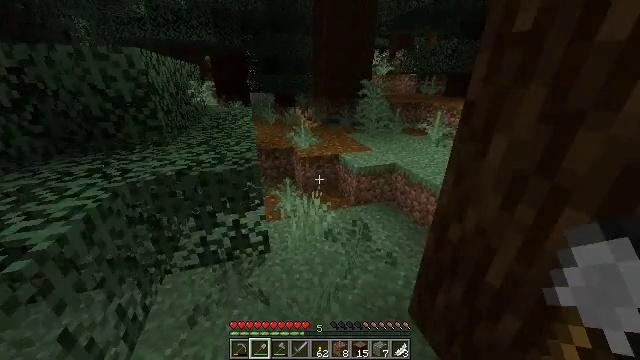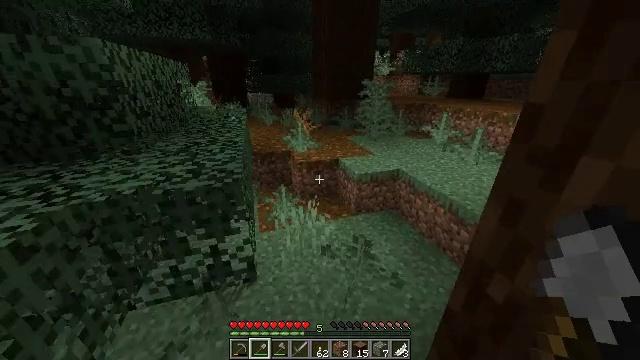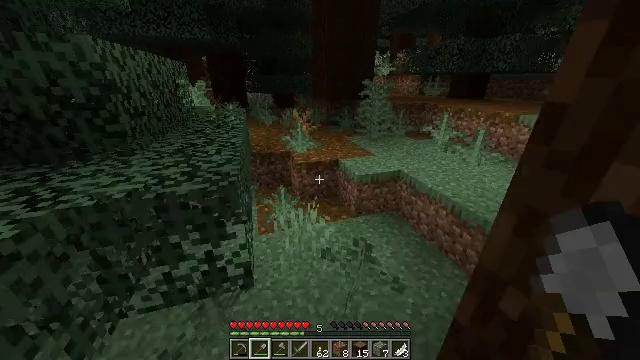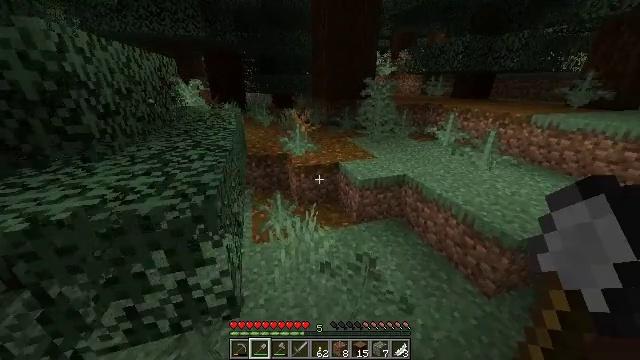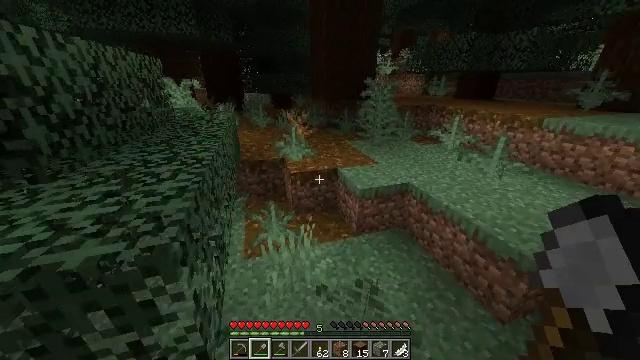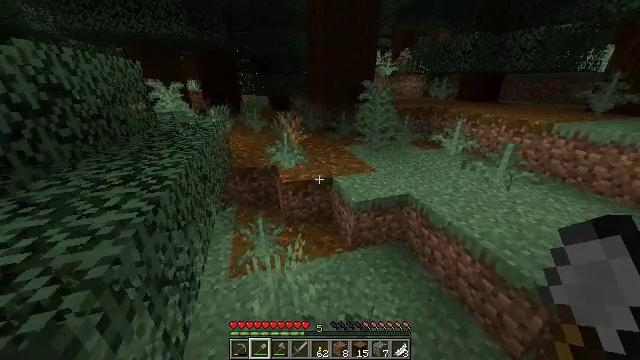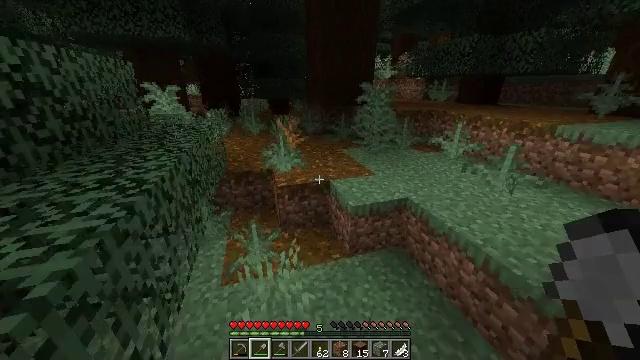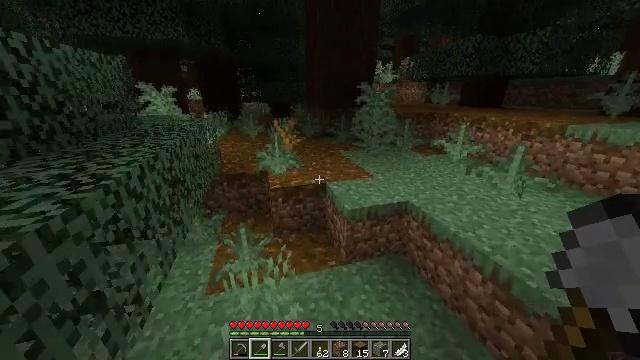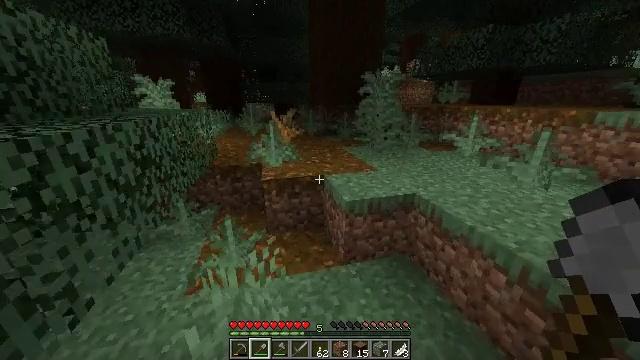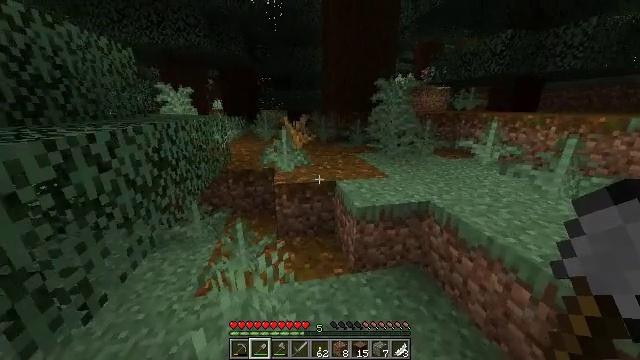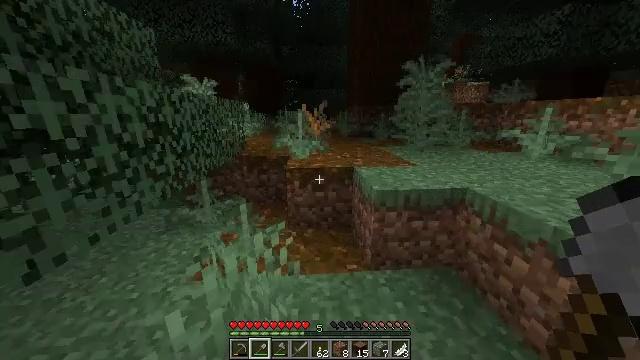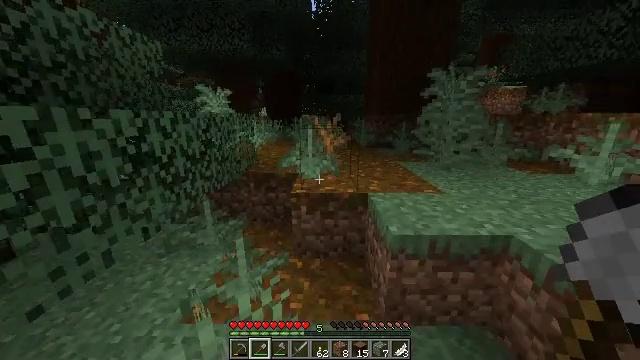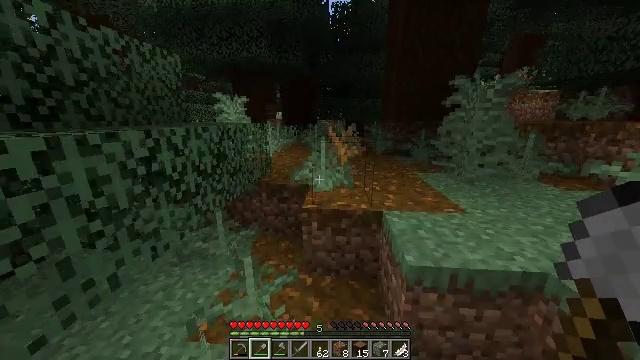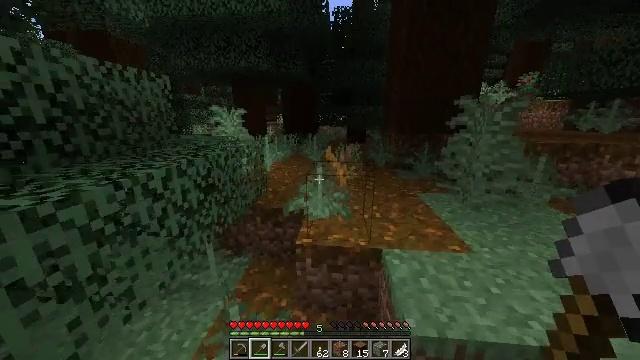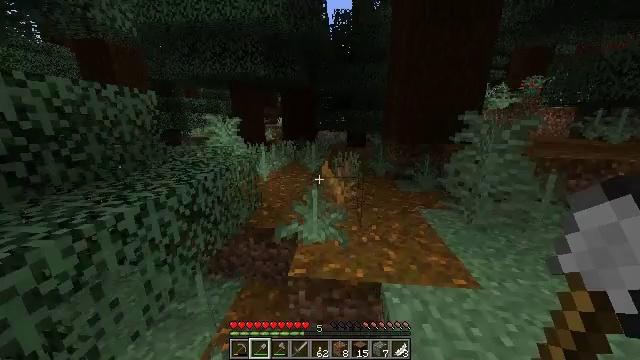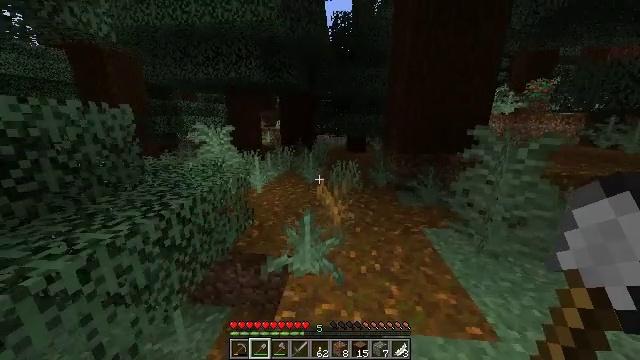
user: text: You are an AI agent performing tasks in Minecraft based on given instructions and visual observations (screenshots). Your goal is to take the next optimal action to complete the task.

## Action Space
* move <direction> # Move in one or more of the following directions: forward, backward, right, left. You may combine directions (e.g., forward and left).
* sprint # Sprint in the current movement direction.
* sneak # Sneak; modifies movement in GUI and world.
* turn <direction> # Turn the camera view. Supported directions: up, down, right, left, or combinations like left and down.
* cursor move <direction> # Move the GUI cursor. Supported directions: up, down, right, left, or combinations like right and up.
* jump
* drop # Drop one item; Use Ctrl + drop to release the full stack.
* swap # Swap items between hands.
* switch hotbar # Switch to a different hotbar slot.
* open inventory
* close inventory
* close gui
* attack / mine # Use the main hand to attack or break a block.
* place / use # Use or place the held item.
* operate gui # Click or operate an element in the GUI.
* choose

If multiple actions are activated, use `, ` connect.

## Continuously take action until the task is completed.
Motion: motion action
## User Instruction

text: Mine the sweet berry bush.
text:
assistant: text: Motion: move forward, sprint
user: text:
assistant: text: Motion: move forward, sprint
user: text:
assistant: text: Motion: move forward, sprint
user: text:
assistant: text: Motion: move forward and move right, sprint
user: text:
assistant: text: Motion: move forward and move right, sprint
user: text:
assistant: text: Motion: move forward and move right, sprint
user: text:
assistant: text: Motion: move forward, sprint, turn up
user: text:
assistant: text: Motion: move forward, sprint, turn left and up
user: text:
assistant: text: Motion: move forward, sprint, turn left and up
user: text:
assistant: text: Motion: move forward, sprint, turn left and up
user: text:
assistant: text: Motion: move forward, sprint, turn left, jump
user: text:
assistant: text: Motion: move forward, sprint, turn left, jump
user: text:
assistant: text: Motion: move forward, sprint, jump
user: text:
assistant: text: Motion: move forward, sprint, jump
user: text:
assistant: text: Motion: move forward, sprint, jump
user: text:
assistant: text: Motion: move forward, sprint, jump
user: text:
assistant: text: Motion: move forward, sprint, jump
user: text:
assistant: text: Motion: move forward, sprint, turn left, jump
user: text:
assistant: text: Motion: move forward, sprint, turn left
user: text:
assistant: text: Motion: move forward, sprint, turn left
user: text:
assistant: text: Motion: move forward, sprint, turn left
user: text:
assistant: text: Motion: move forward, sprint, turn left
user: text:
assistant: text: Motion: move forward, sprint, turn left
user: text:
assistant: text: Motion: move forward, sprint, turn left
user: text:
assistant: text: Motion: move forward, sprint
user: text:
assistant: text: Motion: move forward, sprint, jump
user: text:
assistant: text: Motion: move forward, sprint, jump
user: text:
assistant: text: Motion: move forward, sprint, jump
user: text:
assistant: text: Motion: move forward, sprint, jump
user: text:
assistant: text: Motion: move forward and move right, sprint